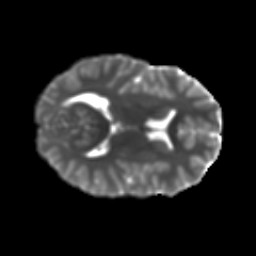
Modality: T2w
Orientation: axial
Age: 14
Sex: male
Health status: ill
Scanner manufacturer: ge
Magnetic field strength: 3 T
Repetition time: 6.752 s
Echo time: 0.079 s